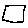
Label: square